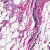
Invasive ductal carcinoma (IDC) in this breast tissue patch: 0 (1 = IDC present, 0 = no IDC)